Interaction volume radius: 5 \u00c5
Interaction volume height: 20 \u00c5
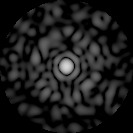
Disorder parameter: 0.8229